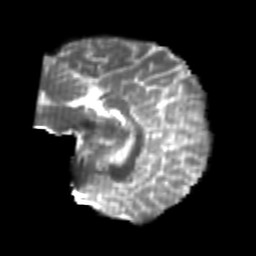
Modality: T2w
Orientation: sagittal
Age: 22
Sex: male
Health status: healthy
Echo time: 0.074 s